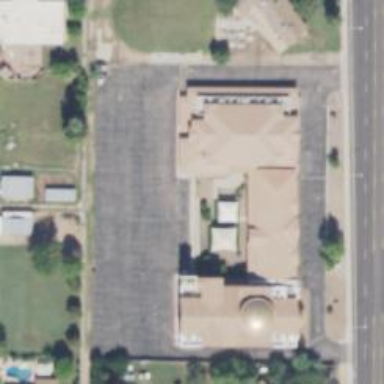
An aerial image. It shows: Building that serves as place of worship.